Question: I've created a marker and added a listener on this marker which opens an info window. My problem is that i can't figure it out how to change the default frame of the infoWindow. is it possible? here is my code:
'''
var markerPosition = new google.maps.LatLng(lat, lng);
var shopMarker = new google.maps.Marker({
position: markerPosition,
map: map,
icon: iconshop,
title: " shop",
draggable: false
});
var content = '<ul class="shopmaplist"> <li>text</li>'
+'<li><span>text</span>text</li>'
+'</ul><ul class="shoplistel">text</ul></br>'
+'<div class="buttonshop"><input type="submit" class="btncontinue" value="text" tabindex="3"></div>';
var infowindow = new google.maps.InfoWindow();
google.maps.event.addListener(shopMarker,'click', (function(shopMarker,content,infowindow){
return function() {
infowindow.setContent(content);
infowindow.open(map,shopMarker);
};
})(shopMarker,content,infowindow));
'''
In this code what can i do to customize the infoWindow's frame and generally the style?
the image below is the result that i want when i click the marker.

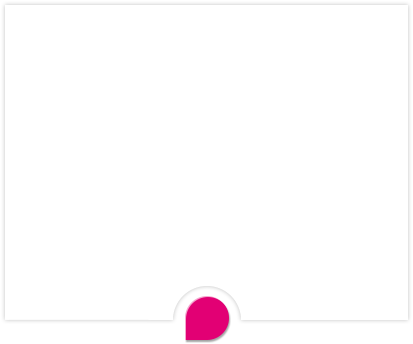
Answer: You can't change a <URL>